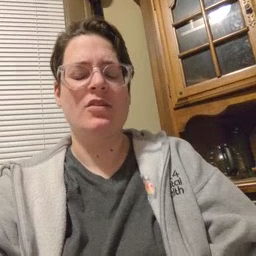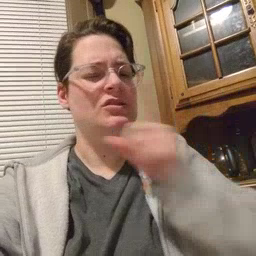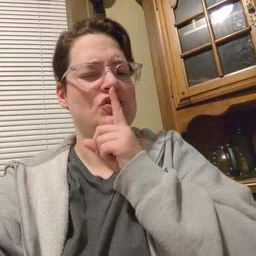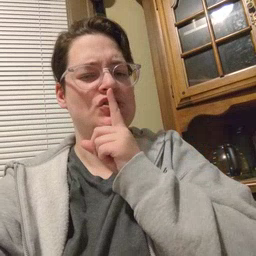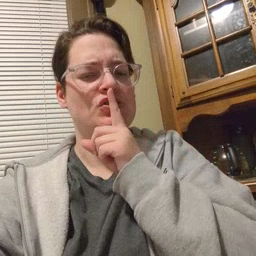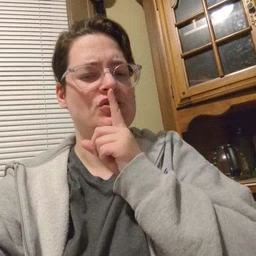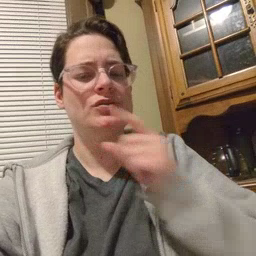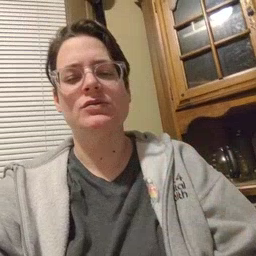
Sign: shhh